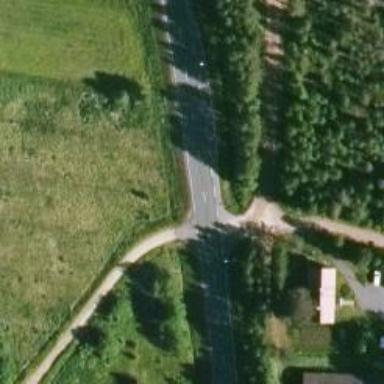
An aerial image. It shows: Road with "give way" sign.